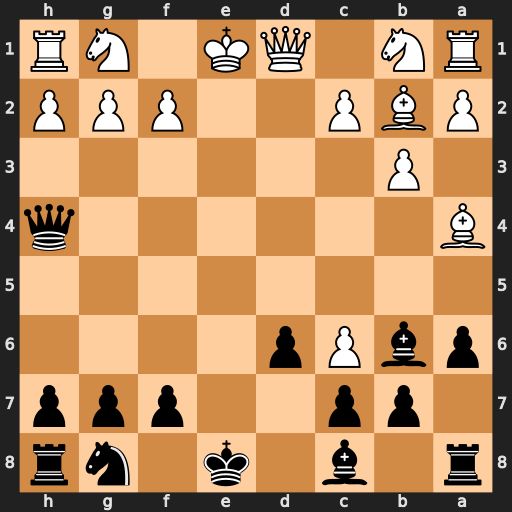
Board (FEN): r1b1k1nr/1pp2ppp/pbPp4/8/B6q/1P6/PBP2PPP/RN1QK1NR
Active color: b
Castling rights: KQkq
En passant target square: -
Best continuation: Qxf2#